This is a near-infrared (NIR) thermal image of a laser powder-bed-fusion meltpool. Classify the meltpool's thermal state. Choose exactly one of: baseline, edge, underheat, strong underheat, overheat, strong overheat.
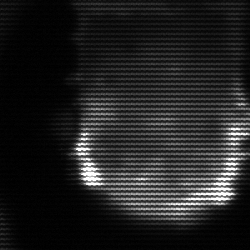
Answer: baseline